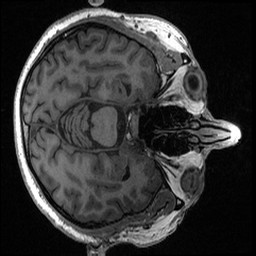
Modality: T1w
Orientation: axial
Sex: male
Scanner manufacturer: ge
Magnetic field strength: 3 T
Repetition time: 0.0064 s
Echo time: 0.00281 s